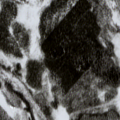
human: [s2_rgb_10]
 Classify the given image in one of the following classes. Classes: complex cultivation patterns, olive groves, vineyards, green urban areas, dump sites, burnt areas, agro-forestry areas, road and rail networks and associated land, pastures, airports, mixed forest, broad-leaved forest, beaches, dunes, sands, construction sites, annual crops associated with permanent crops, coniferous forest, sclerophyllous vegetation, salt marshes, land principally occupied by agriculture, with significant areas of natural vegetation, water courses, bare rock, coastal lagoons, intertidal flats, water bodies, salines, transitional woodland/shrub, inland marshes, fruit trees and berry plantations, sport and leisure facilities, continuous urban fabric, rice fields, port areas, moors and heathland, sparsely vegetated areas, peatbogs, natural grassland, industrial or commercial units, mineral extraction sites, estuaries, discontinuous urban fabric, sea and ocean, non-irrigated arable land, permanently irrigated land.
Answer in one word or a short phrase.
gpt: coniferous forest, mixed forest, transitional woodland/shrub